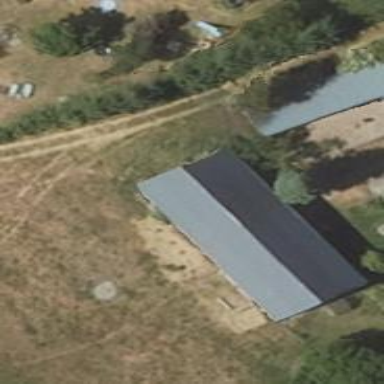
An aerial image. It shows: Shed.